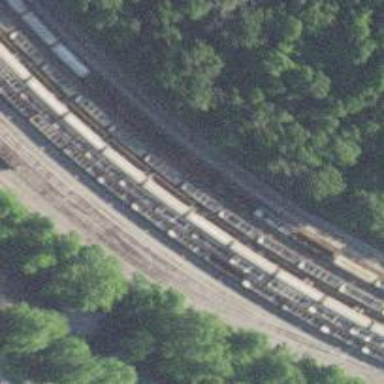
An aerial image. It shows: Rail spur service.